Field crop: tomato
Growth stage: 1
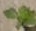
Species: solanum